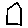
Label: house